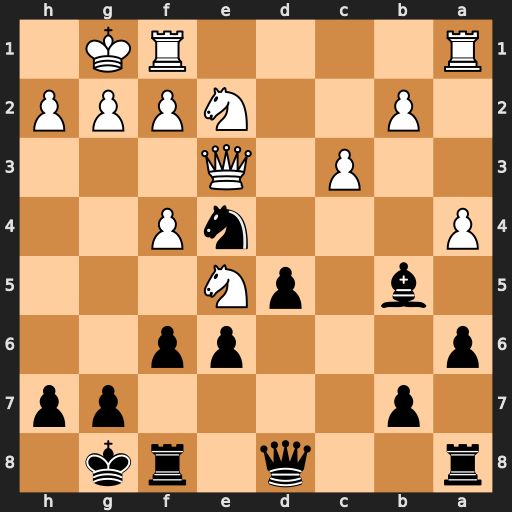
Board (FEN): r2q1rk1/1p4pp/p3pp2/1b1pN3/P3nP2/2P1Q3/1P2NPPP/R4RK1
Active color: b
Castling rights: -
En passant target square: -
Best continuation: Bxe2 Qxe2 fxe5